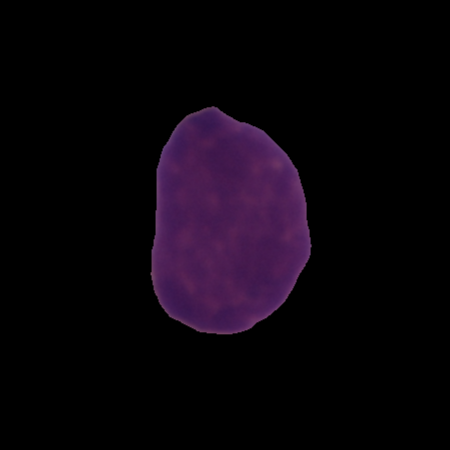
Label: healthy